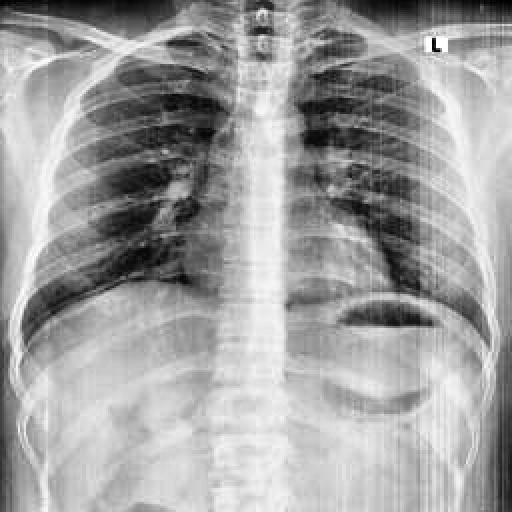
Finding: NORMAL